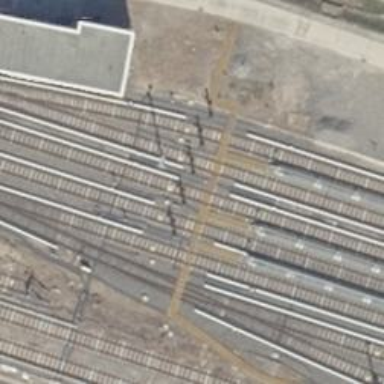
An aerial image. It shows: Electrified rail service yard.